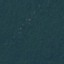
Land use / land cover class: Forest